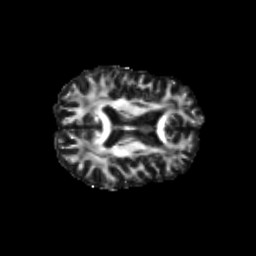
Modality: FA
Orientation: axial
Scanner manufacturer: siemens
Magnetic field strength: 3 T
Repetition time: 9.2 s
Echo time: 0.084 s